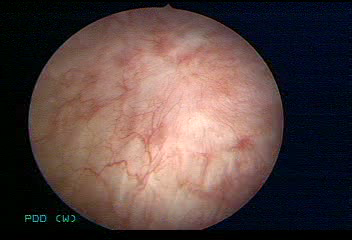
Modality: WLC
Class: Normal mucosa
Bladder cancer association: No